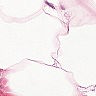
Metastatic tissue present: no